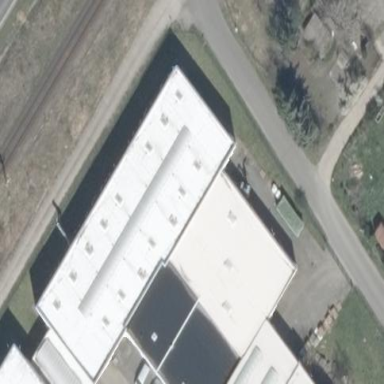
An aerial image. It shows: Industrial building.